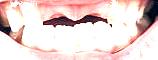
Condition: hypodontia